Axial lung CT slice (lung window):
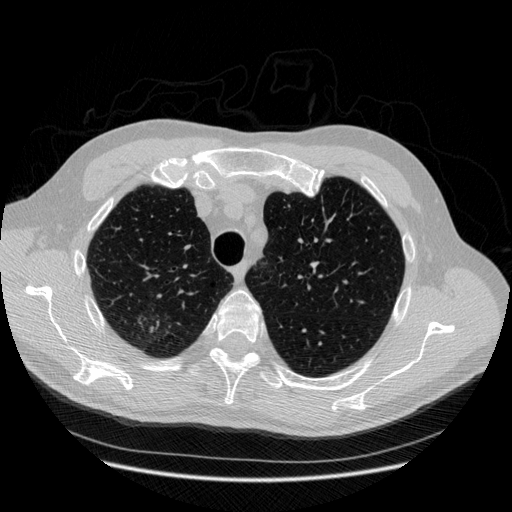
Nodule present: no